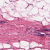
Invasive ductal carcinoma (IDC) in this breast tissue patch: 0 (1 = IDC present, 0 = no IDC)